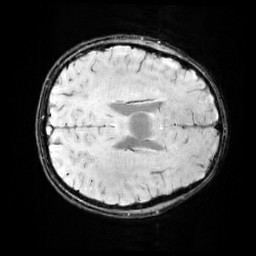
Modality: SWI
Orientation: axial
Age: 13
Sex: male
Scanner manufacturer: siemens
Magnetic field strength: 3 T
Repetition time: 0.027 s
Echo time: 0.02 s